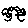
Label: tree